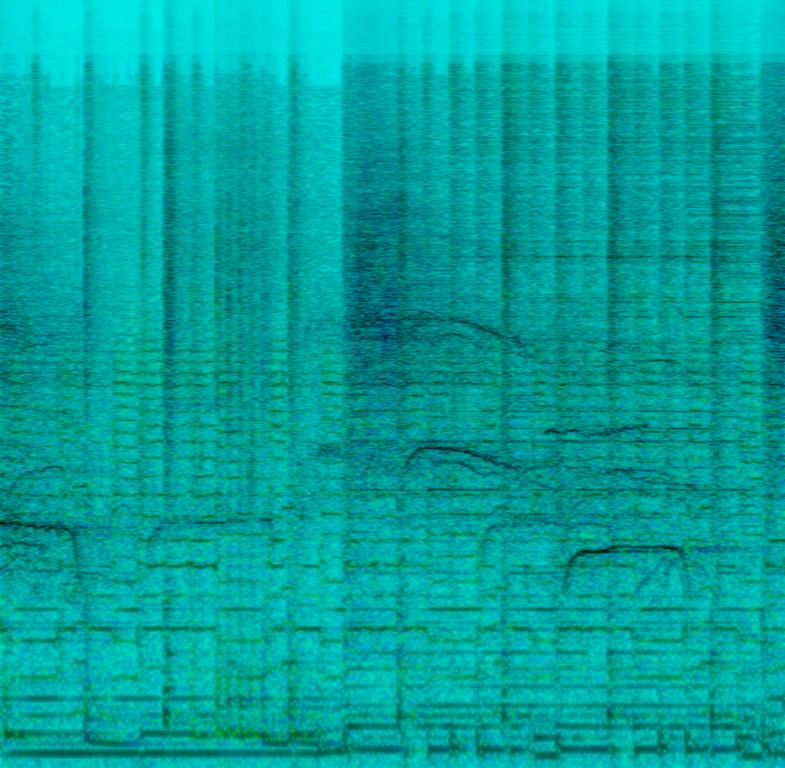
This song contains acoustic drums playing a simple rock groove after coming in with some fill-ins on the toms. An e-bass is playing along. An e-guitar is playing a simple repeating melody then another e-guitar comes in strumming chords in the background. You can hear clapping and the crowd screaming and cheering. This song may be playing at a live concert.